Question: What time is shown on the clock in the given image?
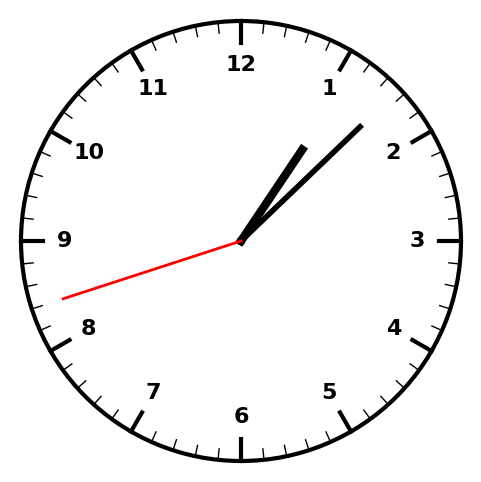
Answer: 01:07:42